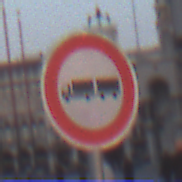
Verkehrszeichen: VerbotLastkraftwagenMitAnhaenger
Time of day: SunriseSunset
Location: Outdoor (Urban)
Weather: Clear
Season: NotSpecified
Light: Natural